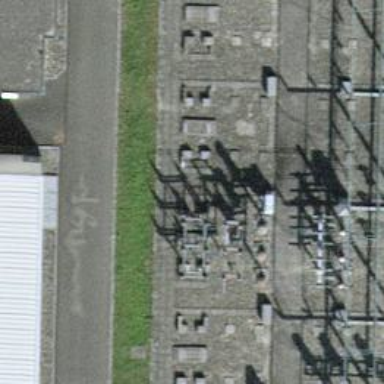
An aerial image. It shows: Insulator used in power systems.